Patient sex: M
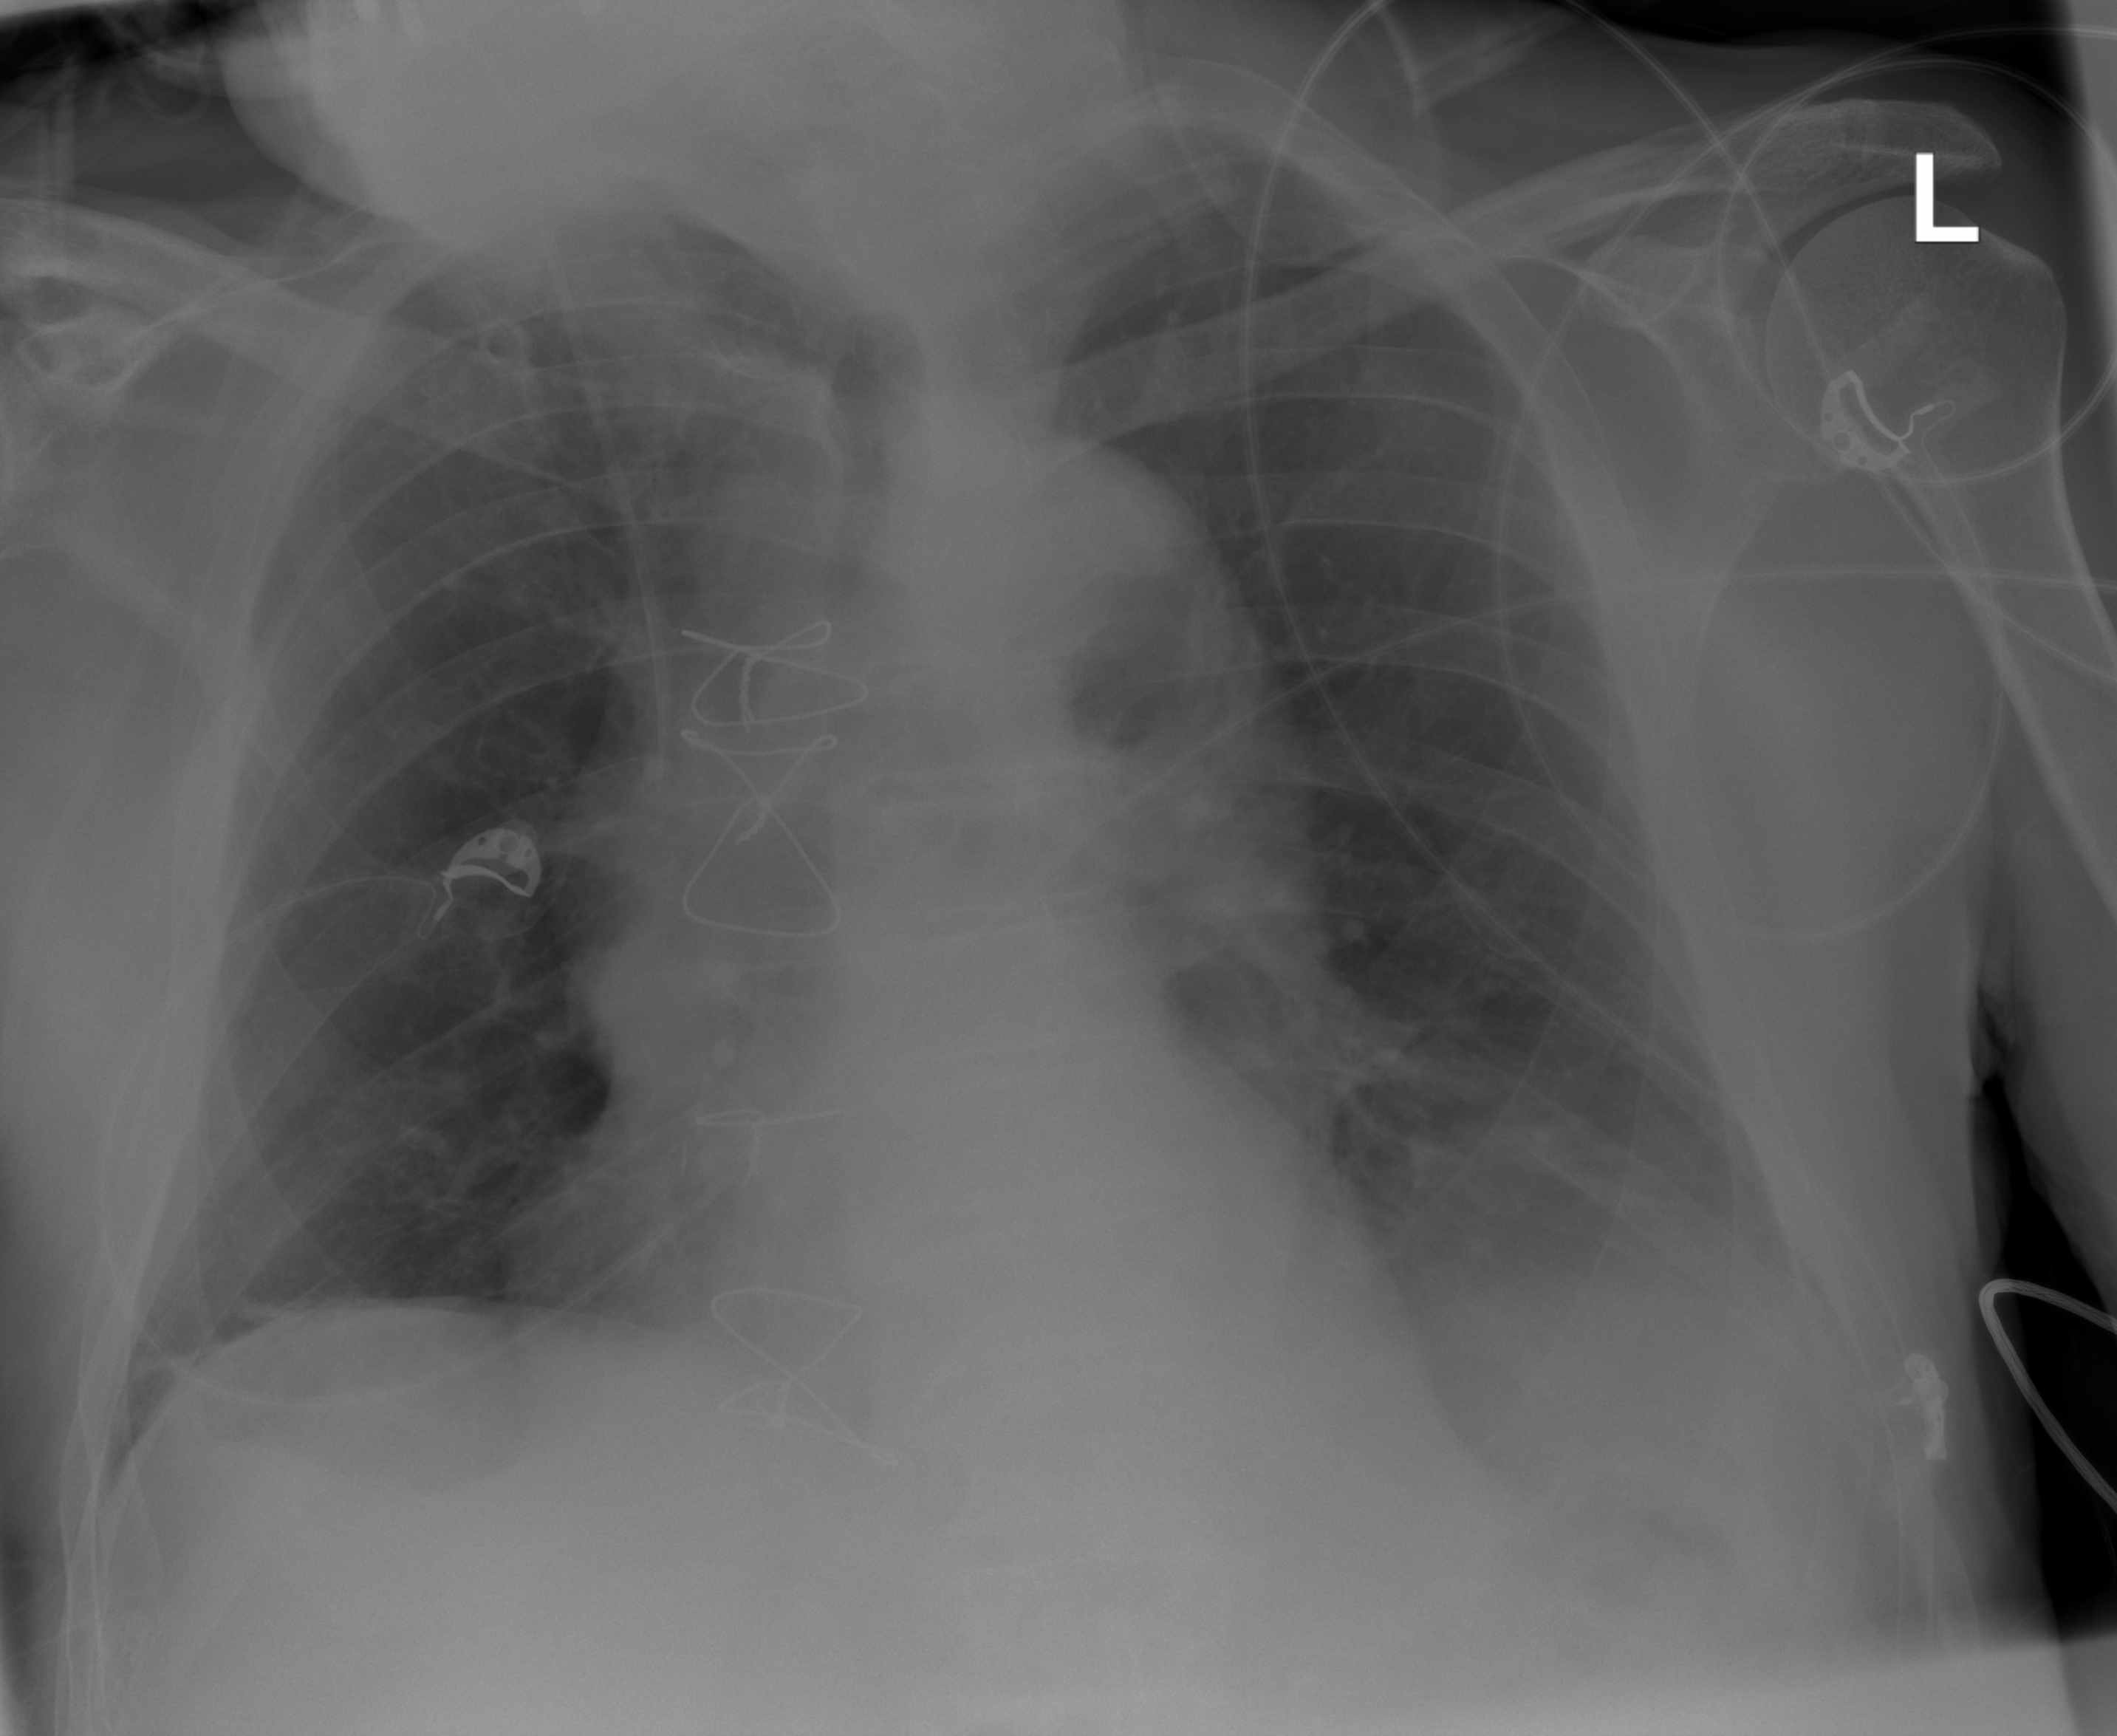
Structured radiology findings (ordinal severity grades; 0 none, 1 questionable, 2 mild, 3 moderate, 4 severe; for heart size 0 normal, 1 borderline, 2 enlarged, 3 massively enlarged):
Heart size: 2
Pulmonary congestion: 0
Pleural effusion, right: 0
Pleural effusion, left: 2
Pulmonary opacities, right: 0
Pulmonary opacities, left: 0
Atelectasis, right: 2
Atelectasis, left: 2